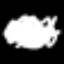
Label: squiggle